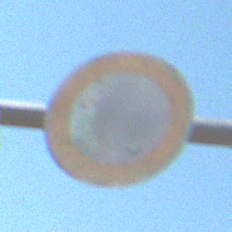
Verkehrszeichen: VerbotFahrzeugeAllerArt
Umgebung: Outdoor, Nature
Tageszeit: Midday
Wetter: Clear
Licht: Natural
Jahreszeit: NotSpecified
Kontrast: HighContrast